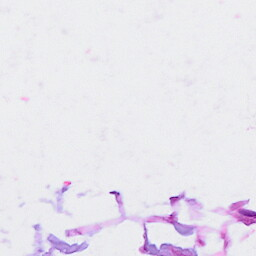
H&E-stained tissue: Breast